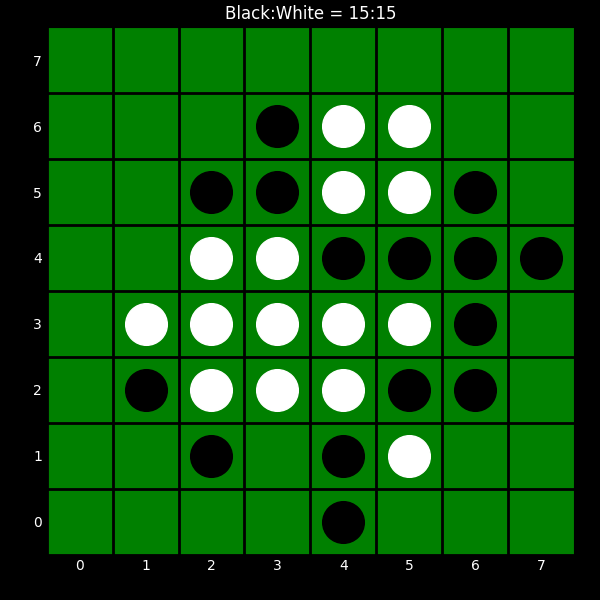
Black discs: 15
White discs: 15